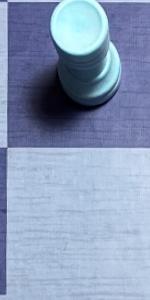
Label: Empty